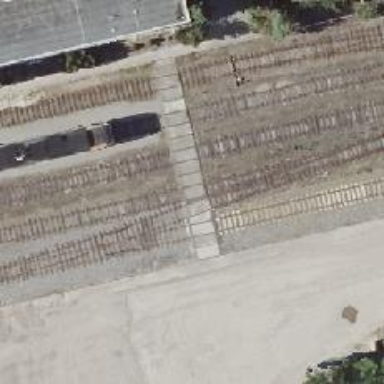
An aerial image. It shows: Crossing for the railway.